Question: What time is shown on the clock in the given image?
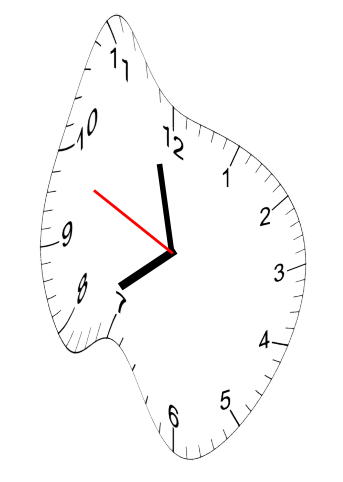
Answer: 07:57:49